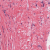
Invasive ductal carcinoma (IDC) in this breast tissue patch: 0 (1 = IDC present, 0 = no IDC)